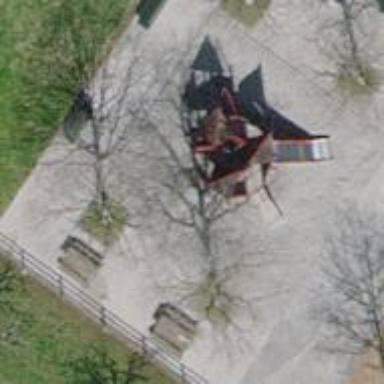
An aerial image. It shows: Playground area for leisure activities on the land.